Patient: sex F, age 74
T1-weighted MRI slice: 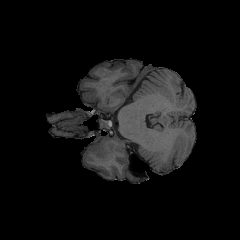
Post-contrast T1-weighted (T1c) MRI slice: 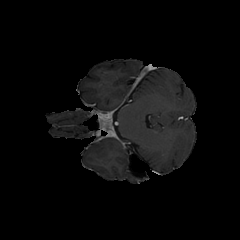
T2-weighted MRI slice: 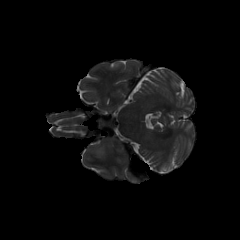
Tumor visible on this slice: yes
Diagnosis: Glioblastoma, IDH-wildtype
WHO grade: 4